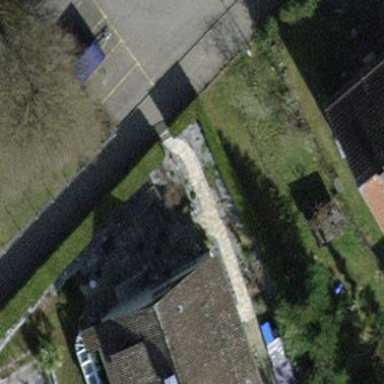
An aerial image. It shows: Terrace building.